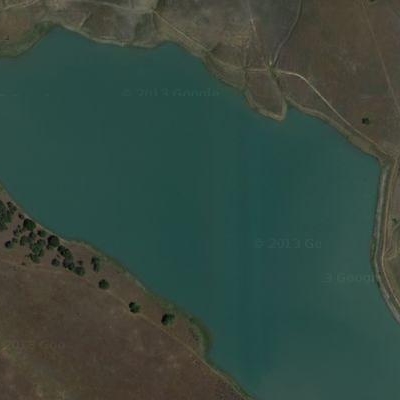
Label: RiverLake